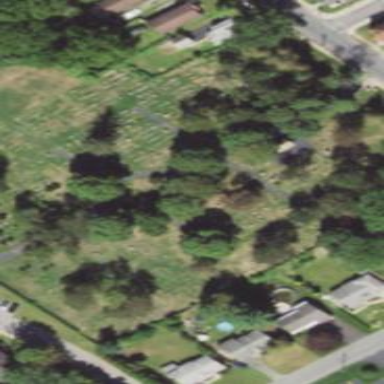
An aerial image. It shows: Cemetery.